Question: Is there an API or whatever which can reset 'Internet' zone to its default value (like the arrow).
I didn't find any method in IInternetZoneManager interface to do that.

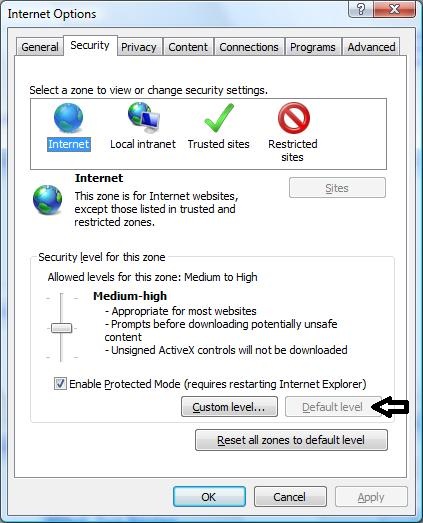
Answer: You may have to change registry settings from your code.
This would be a good place to start:
'''
HKEY_CURRENT_USER\SOFTWARE\Microsoft\Windows\CurrentVersion\Internet Settings\Zones[Zone Number]
'''
Zone numbers are:
0 = My Computer
1 = Local
2 = Trusted Sites
3 = Internet
4 = Restricted
You may have to copy the value of DWORD RecommendedLevel to that of CurrentLevel for Internet Zone 3 (which is Internet zone).
Reference: <URL>
---
Have you tried using <URL> using dwTemplate equal to 0x00011000 which is the Recommended level?